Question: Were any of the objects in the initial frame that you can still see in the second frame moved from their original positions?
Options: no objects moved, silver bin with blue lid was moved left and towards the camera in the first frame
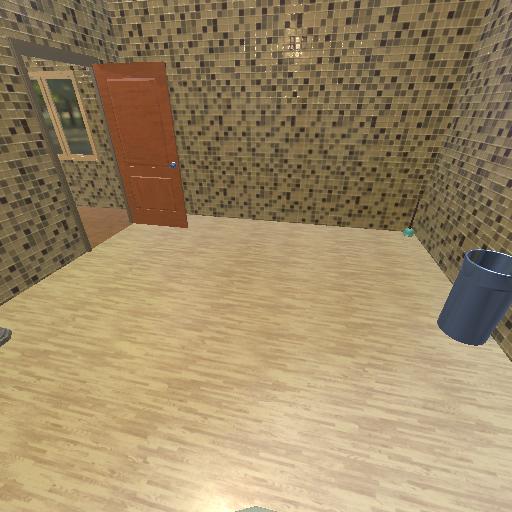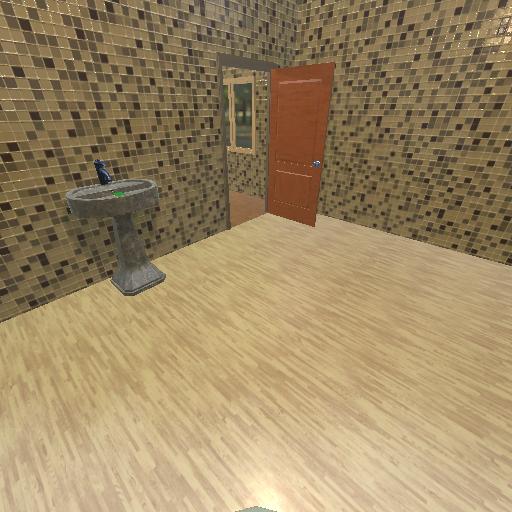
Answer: no objects moved